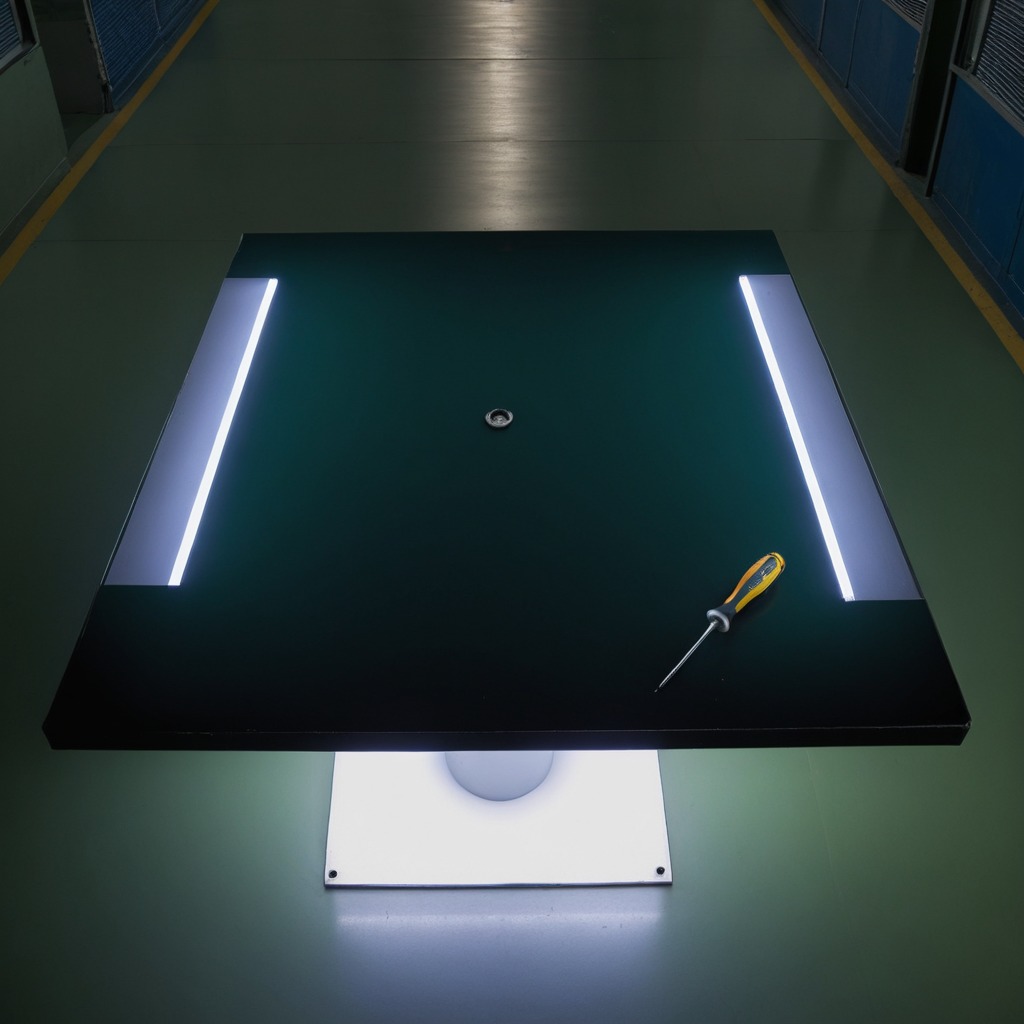
A screwdriver is lying on a clean empty table in a railway signal maintenance room lit by harsh overhead fluorescents.